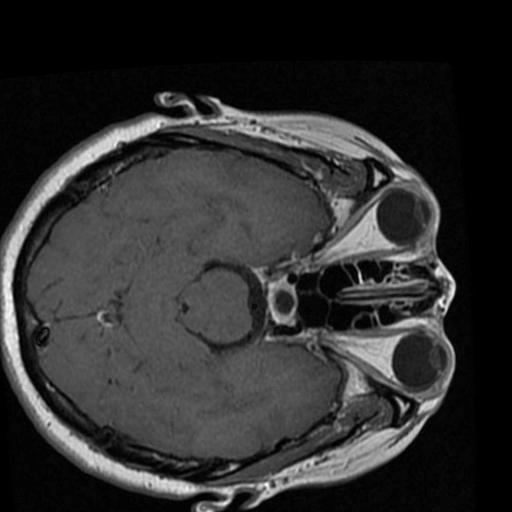
Label: brain_tumor